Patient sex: M
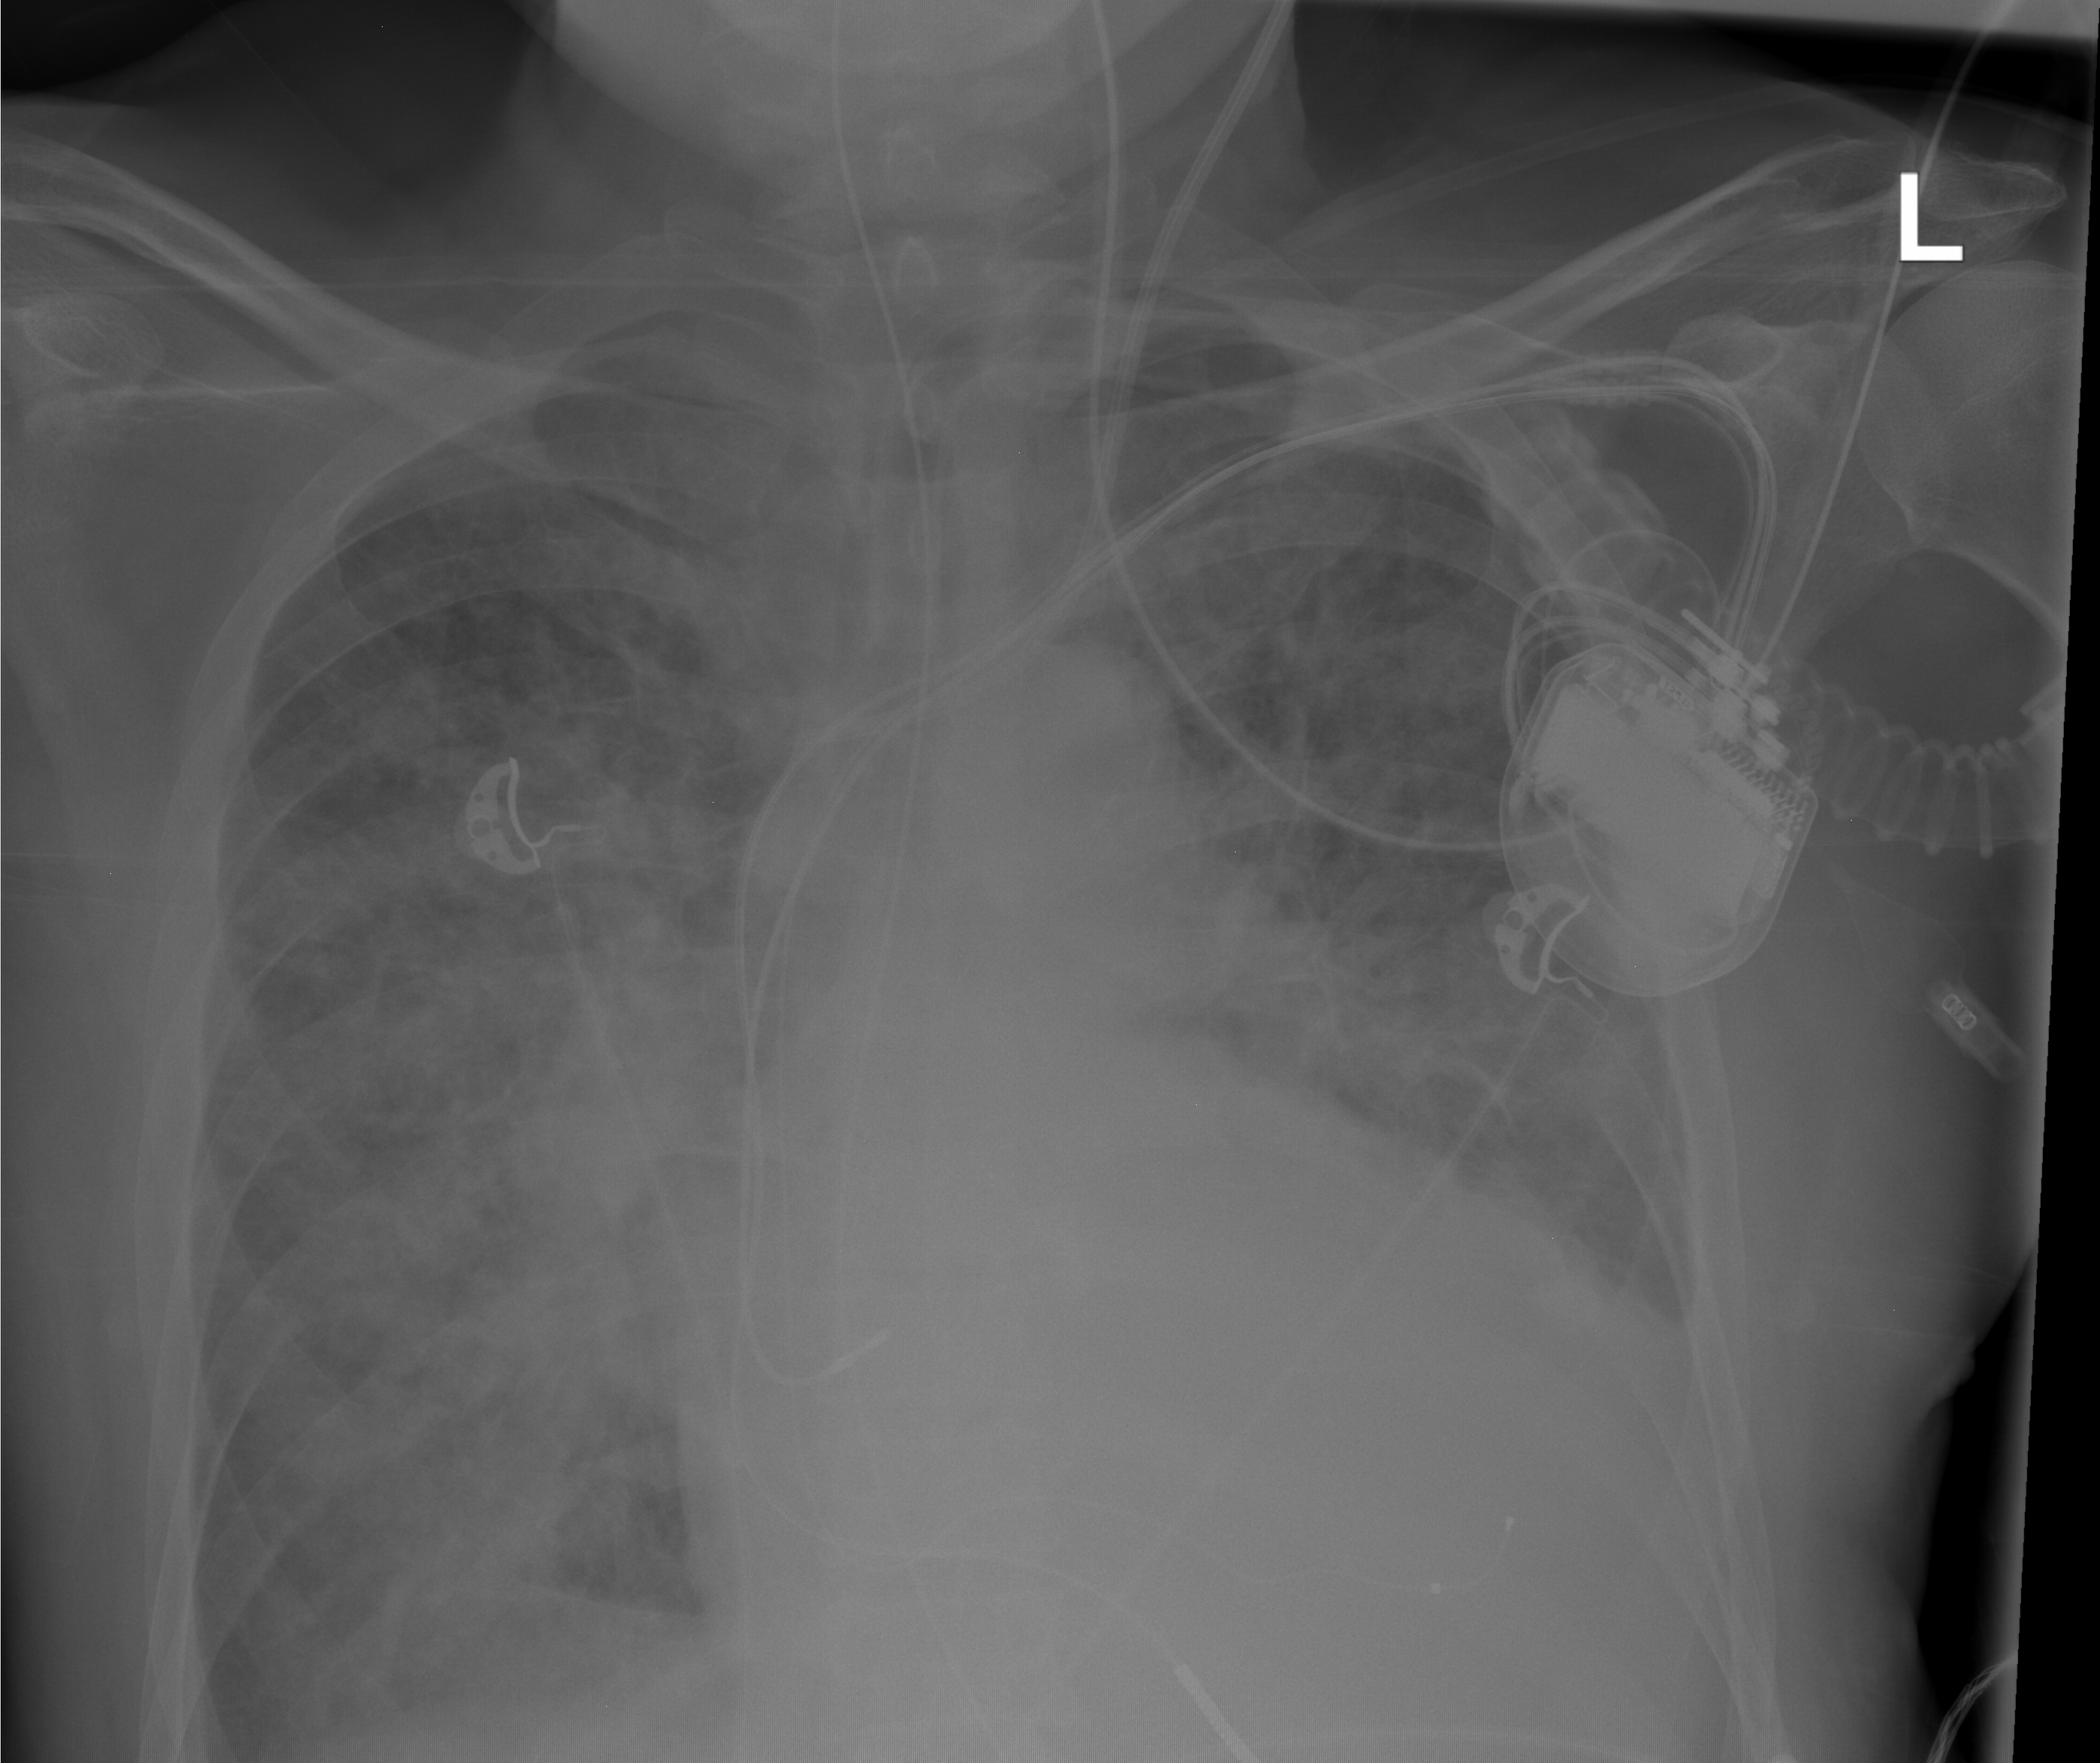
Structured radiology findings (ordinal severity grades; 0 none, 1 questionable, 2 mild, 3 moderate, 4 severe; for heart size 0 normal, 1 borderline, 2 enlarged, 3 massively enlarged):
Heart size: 2
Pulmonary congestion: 3
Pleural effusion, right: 0
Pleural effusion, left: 3
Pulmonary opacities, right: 4
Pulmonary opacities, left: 3
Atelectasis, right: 0
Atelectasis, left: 2